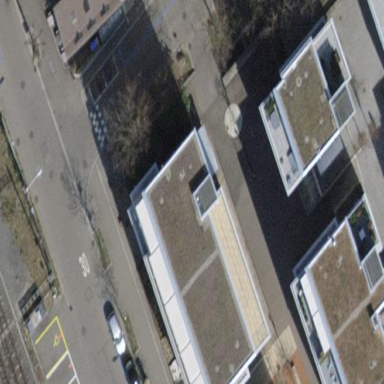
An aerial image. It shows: The building has flat roof that is oriented across.